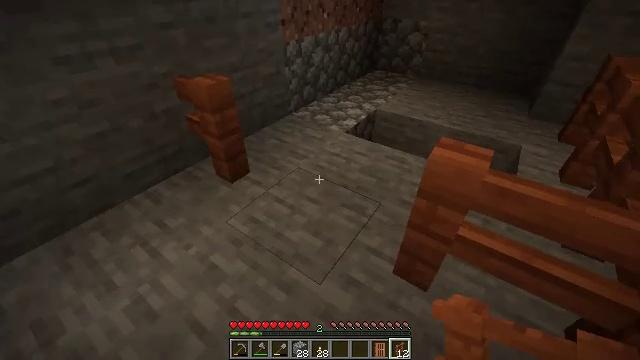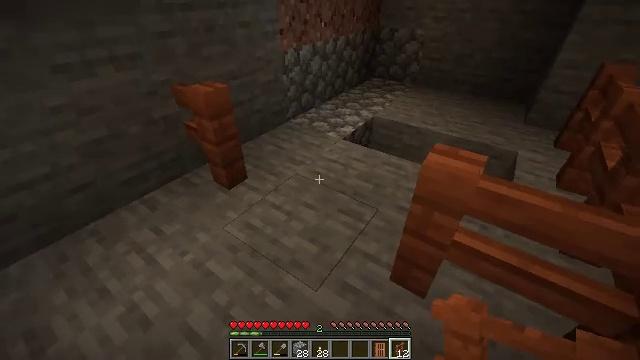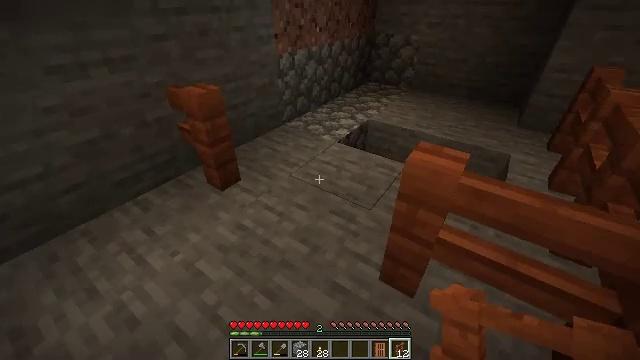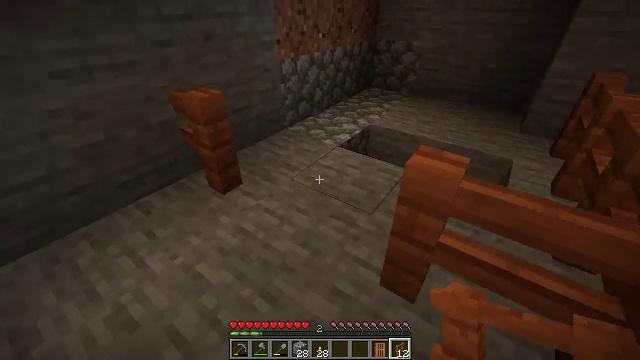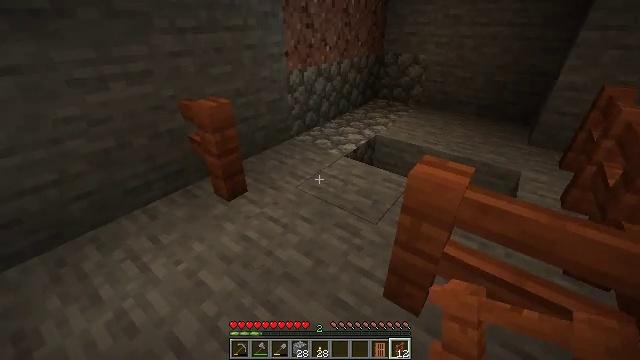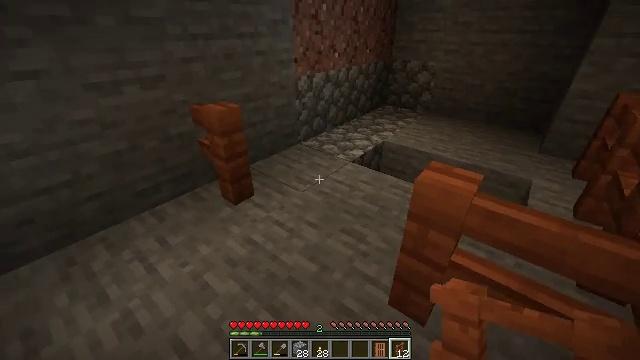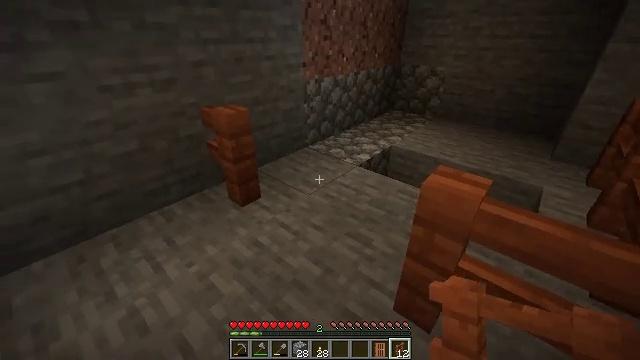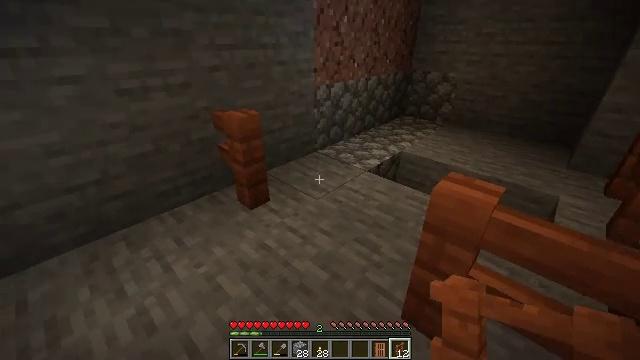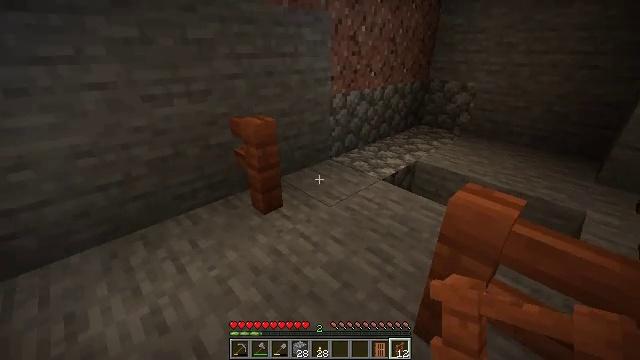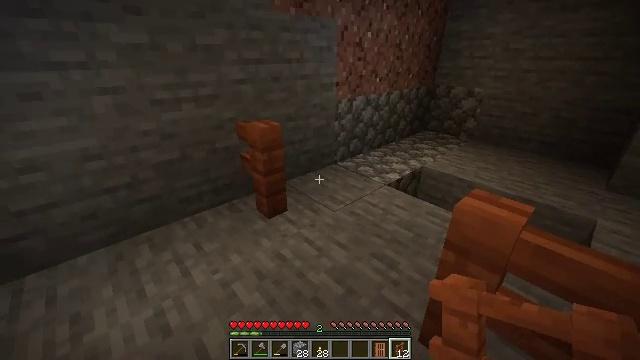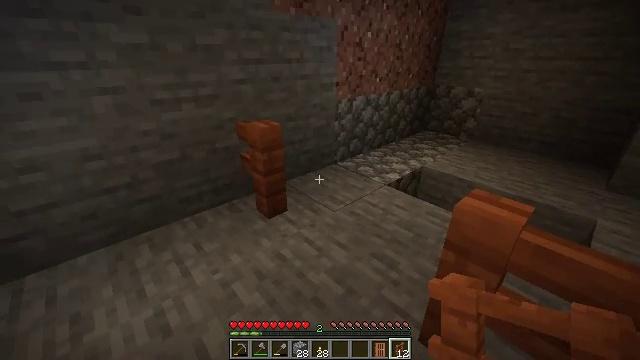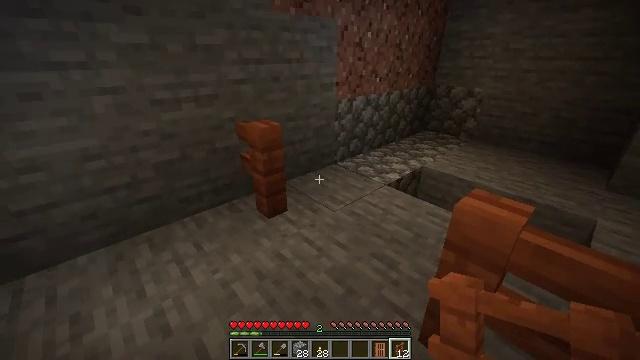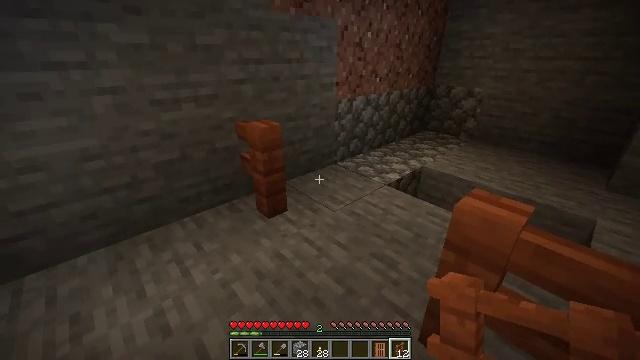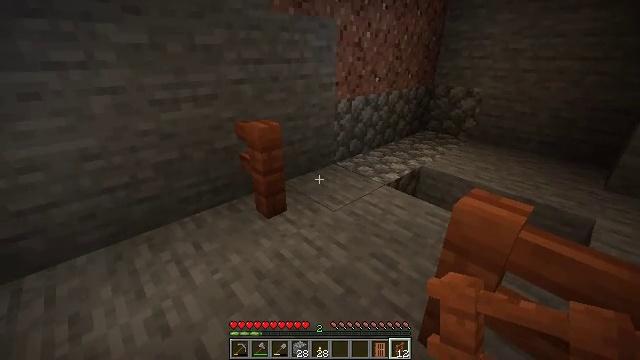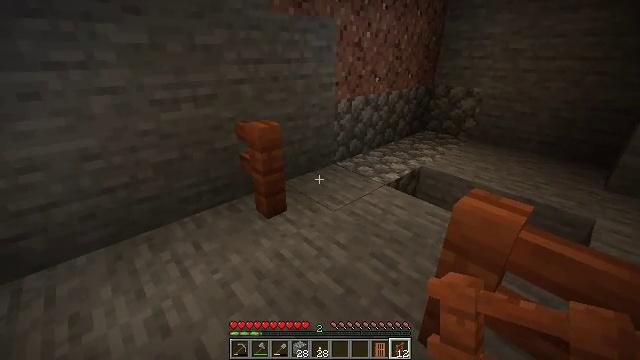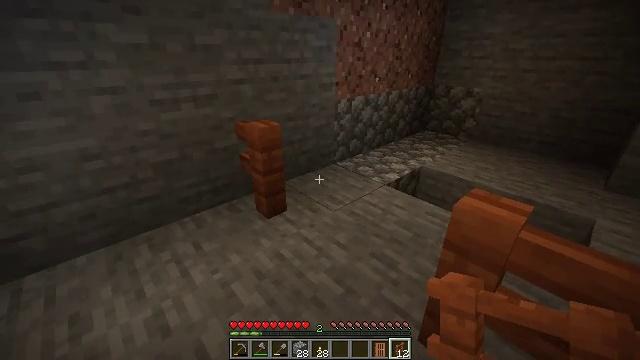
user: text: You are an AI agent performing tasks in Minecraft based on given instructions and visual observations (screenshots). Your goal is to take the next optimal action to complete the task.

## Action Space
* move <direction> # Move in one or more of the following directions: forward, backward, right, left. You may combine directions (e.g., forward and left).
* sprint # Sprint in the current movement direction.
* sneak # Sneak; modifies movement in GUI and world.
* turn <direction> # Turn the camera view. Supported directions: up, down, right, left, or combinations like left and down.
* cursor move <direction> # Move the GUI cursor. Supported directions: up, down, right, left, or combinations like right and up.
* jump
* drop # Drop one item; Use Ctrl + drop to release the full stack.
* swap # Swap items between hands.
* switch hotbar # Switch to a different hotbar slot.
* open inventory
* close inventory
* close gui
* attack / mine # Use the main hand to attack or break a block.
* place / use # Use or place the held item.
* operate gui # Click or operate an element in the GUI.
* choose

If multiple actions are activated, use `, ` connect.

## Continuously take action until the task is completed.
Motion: motion action
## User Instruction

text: Use acacia wood to craft an acacia fence gate.
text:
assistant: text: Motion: turn up
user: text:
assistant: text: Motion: turn up
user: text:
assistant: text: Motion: turn up
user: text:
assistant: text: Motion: turn left and up
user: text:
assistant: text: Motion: turn left and up
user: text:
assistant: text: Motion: turn left
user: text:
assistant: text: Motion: turn left and up
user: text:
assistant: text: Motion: turn left and up
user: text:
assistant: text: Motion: turn left and up
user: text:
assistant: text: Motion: no_op
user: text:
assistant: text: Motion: no_op
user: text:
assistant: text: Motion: no_op
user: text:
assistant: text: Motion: no_op
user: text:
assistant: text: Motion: no_op
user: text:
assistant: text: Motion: no_op
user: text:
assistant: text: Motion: no_op
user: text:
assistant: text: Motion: turn left and up
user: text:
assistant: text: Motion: no_op
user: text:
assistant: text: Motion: no_op
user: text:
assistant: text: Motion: no_op
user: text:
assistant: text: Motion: no_op
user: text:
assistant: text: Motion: no_op
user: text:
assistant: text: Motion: no_op
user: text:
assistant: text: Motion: turn right and down
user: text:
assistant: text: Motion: turn right and down
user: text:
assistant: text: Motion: move left, turn right and down
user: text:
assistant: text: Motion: move left, turn right and down
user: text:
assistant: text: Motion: move left, turn left
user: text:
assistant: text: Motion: move left, turn left and up
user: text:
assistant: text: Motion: move left, turn left and up